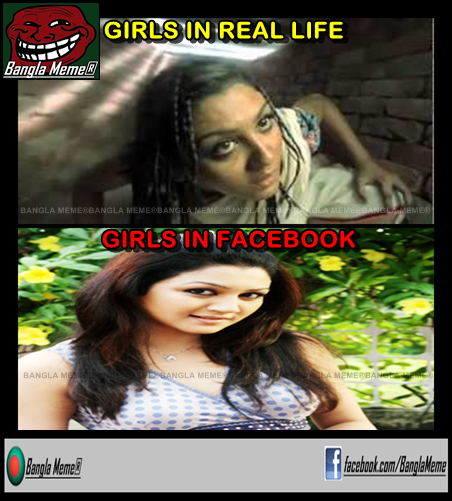
Caption: GIRLS IN REAL LIFE    GIRLS IN FACEBOOK
Label: hate